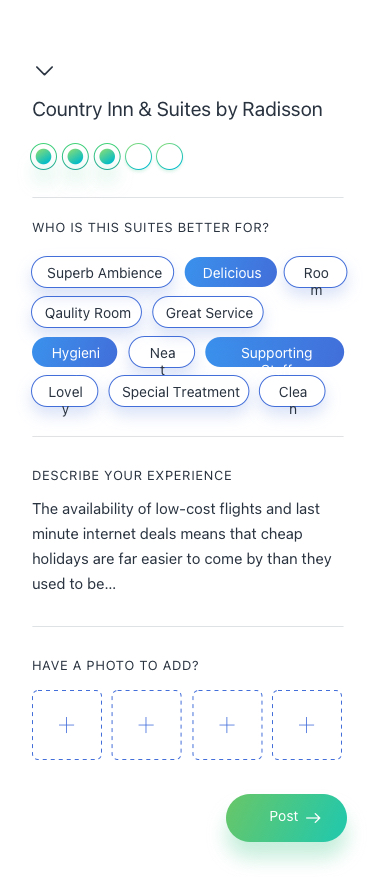
Text in this UI design:
Country Inn & Suites by Radisson
Who is this Suites Better for?
have a photo to add?
Describe your experience
The availability of low-cost flights and last minute internet deals means that cheap holidays are far easier to come by than they used to be…
Post